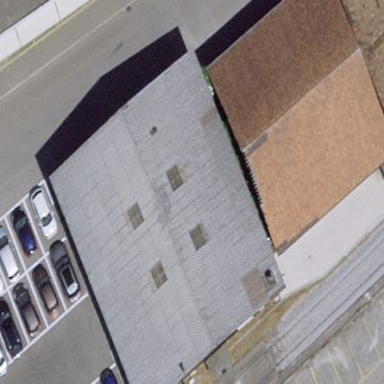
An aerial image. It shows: Brown building with gabled roof oriented across.